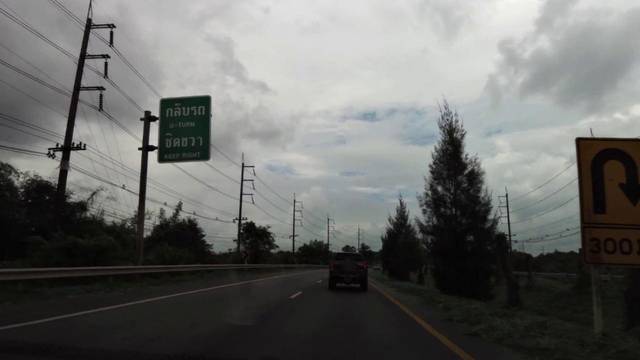
Region: Thailand
Coordinates: 12.642, 102.132